Interaction volume radius: 5 \u00c5
Interaction volume height: 15 \u00c5
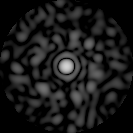
Disorder parameter: 0.8018